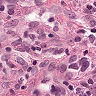
Metastatic tissue present: yes